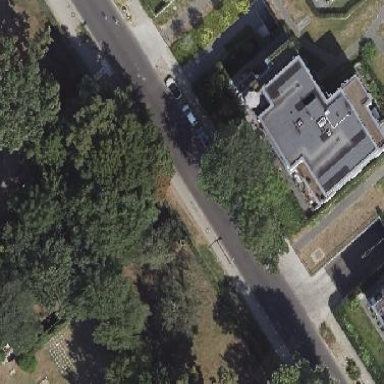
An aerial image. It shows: Street-side parking area with paving stones.